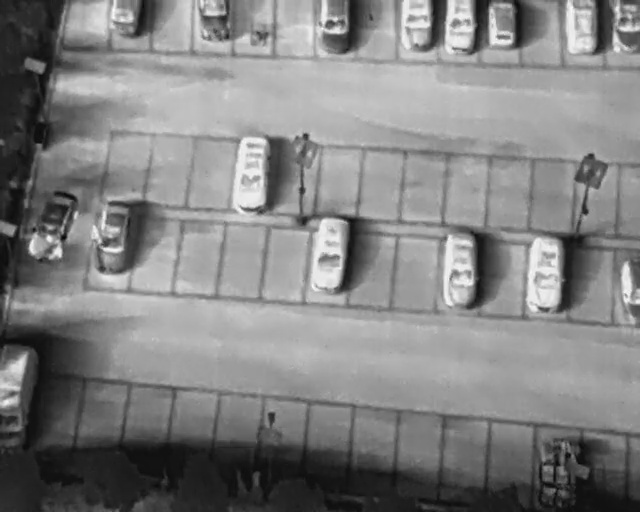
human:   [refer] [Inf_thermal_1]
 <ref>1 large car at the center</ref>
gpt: <box>[[32, 30, 45, 38, 5]]</box>

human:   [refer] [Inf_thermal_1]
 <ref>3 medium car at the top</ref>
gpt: <box>[[29, 0, 36, 8, 2], [47, 1, 56, 8, 2], [60, 1, 69, 8, 2]]</box>

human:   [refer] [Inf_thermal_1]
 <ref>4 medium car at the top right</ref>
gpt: <box>[[67, 2, 76, 8, 2], [74, 2, 82, 7, 2], [86, 1, 94, 8, 2], [93, 2, 102, 7, 2]]</box>

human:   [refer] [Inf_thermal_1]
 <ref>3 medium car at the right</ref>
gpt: <box>[[92, 54, 104, 58, 2], [65, 49, 78, 56, 2], [79, 50, 91, 57, 2]]</box>

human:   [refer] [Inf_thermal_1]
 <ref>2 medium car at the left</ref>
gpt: <box>[[12, 42, 24, 50, 6], [2, 40, 14, 48, 21]]</box>